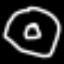
Label: donut